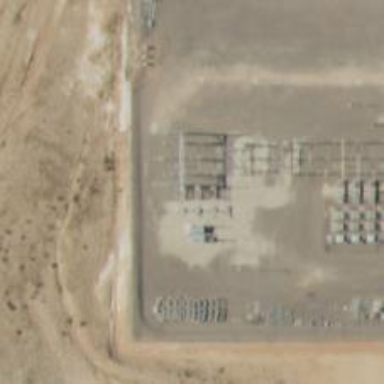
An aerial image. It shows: Switch used for power control.